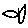
Label: fish